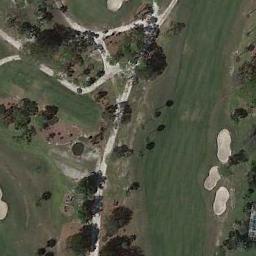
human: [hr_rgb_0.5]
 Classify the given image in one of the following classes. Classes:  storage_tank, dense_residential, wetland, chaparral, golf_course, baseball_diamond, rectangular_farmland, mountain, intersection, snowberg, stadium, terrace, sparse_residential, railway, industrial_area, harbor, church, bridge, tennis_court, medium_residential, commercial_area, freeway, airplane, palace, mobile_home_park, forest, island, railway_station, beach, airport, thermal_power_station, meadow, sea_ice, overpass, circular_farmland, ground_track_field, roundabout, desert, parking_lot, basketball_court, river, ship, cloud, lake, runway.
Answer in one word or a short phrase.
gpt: golf_course